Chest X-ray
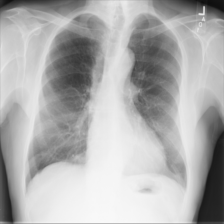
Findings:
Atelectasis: negative
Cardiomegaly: negative
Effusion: negative
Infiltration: negative
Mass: negative
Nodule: negative
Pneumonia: negative
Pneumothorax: negative
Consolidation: negative
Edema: negative
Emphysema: negative
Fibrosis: negative
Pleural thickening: negative
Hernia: negative